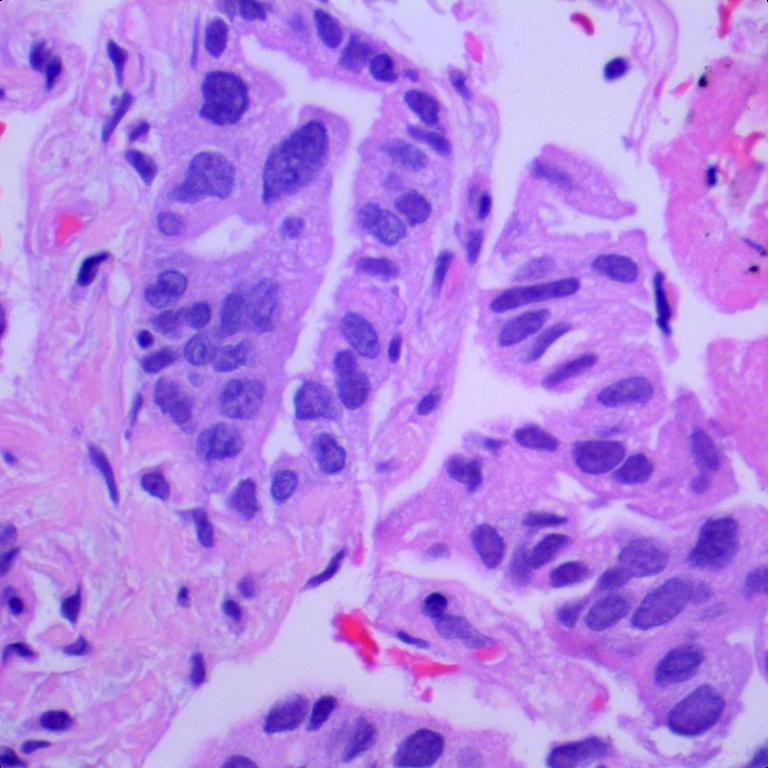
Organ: lung
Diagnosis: adenocarcinomas